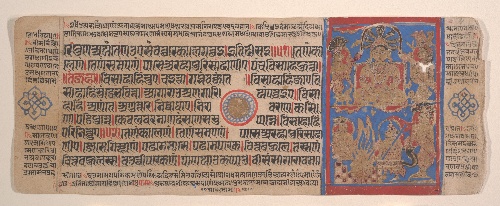
Artist: Bhadrabahu
Artist bio: Indian, died ca. 356 BCE
Date: 15th century
Object type: Folio
Classification: Paintings
Medium: Ink, opaque watercolor, and gold on paper
Culture: India (Gujarat)
Dimensions: (Average size .1–.71): 4 1/2 x 11 3/8 in. (11.4 x 28.9 cm)
Department: Asian Art
Credit line: Bequest of Cora Timken Burnett, 1956
Accession year: 1957
Repository: Metropolitan Museum of Art, New York, NY